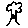
Label: tree